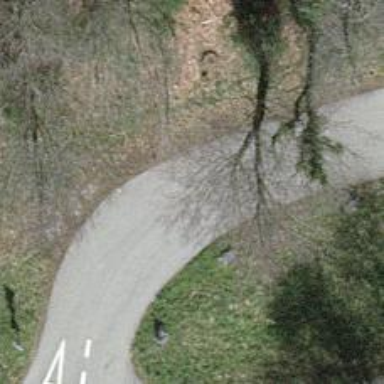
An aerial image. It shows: Tertiary road.